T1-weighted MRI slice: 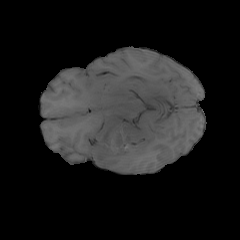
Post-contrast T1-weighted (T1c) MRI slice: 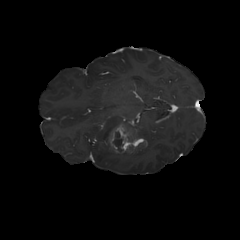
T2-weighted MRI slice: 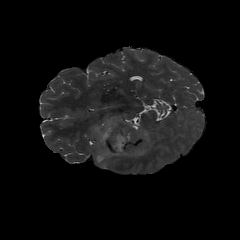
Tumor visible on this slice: yes